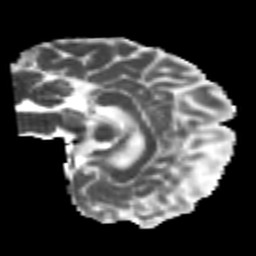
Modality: MD
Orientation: sagittal
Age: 23
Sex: female
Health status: healthy
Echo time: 0.074 s